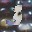
Label: 3